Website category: university
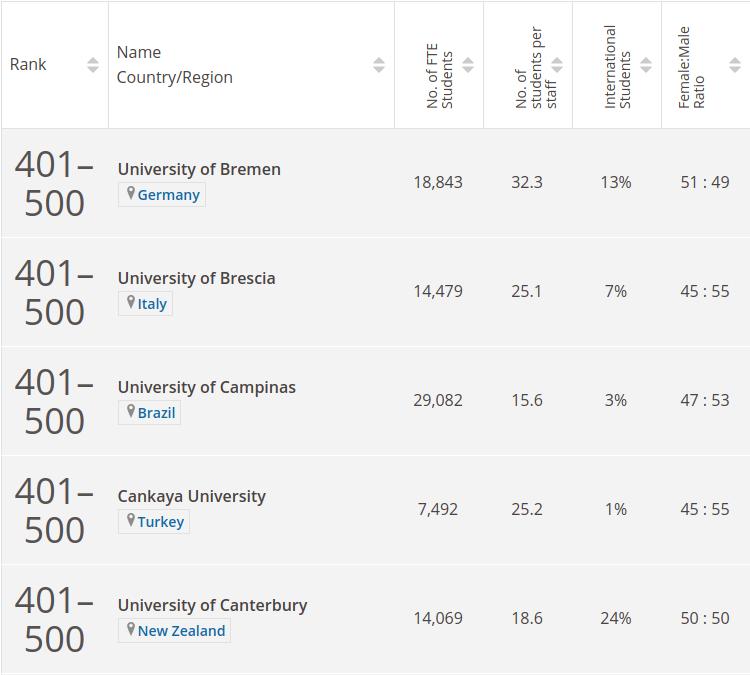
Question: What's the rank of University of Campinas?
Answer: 401500

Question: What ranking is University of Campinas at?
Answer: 401500

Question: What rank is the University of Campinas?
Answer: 401500

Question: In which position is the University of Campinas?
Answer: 401500

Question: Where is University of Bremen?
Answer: Germany

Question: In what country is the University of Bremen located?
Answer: Germany

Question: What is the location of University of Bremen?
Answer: Germany

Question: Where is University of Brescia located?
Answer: Italy

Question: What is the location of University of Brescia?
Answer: Italy

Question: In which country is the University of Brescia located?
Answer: Italy

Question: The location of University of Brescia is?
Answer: Italy

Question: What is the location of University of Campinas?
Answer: Brazil

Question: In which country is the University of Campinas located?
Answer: Brazil

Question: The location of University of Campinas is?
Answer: Brazil

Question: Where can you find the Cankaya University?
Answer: Turkey

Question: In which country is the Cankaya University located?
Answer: Turkey

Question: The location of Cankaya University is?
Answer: Turkey

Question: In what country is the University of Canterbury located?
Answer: New Zealand

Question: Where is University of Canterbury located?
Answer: New Zealand

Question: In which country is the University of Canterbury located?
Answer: New Zealand

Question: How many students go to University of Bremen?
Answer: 18,843

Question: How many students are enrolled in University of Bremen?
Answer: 18,843

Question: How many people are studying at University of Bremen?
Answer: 18,843

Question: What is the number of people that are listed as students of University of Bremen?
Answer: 18,843

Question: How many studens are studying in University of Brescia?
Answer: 14,479

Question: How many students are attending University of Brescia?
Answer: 14,479

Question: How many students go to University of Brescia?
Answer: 14,479

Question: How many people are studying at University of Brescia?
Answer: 14,479

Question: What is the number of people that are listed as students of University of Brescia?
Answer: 14,479

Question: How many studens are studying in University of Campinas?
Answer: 29,082

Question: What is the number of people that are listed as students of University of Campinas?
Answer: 29,082

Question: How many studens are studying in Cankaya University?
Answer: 7,492

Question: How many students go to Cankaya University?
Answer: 7,492

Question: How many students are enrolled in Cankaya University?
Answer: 7,492

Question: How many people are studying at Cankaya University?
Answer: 7,492

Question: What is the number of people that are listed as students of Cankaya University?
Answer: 7,492

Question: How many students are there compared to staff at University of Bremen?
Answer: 32.3

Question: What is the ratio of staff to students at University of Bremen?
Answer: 32.3

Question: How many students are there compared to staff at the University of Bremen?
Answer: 32.3

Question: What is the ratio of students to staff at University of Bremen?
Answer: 32.3

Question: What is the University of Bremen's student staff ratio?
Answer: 32.3

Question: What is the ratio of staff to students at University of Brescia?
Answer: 25.1

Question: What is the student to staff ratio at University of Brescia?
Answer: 25.1

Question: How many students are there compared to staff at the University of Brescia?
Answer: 25.1

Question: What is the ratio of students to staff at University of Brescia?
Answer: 25.1

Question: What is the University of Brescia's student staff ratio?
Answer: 25.1

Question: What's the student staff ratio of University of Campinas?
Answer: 15.6

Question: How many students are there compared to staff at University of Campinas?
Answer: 15.6

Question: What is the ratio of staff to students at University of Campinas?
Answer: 15.6

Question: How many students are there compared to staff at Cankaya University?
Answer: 25.2

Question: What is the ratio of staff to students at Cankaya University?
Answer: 25.2

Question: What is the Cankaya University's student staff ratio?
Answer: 25.2

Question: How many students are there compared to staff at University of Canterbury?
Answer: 18.6

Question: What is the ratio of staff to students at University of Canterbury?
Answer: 18.6

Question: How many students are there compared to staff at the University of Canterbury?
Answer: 18.6

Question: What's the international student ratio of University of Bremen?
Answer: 13%

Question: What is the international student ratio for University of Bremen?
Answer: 13%

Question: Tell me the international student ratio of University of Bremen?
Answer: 13%

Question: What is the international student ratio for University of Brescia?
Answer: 7%

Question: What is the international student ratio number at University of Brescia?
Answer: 7%

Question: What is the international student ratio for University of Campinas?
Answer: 3%

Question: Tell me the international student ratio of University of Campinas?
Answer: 3%

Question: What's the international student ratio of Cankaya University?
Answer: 1%

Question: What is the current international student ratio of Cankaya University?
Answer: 1%